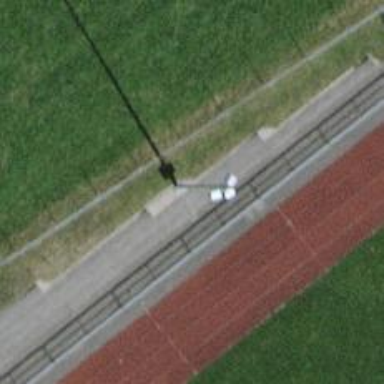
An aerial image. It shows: Mast structure.